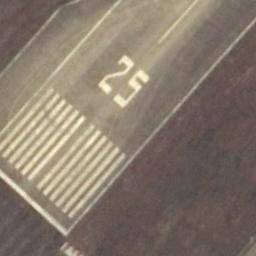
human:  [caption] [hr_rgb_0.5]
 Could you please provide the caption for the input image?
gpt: The runway has a threshold marking and the designation marking is 25 .

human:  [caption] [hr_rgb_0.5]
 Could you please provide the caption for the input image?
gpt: Next to the runway is brown bare ground with white '25' and short line signs on the runway .

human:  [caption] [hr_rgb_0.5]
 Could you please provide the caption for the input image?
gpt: The runway is on the bare land .

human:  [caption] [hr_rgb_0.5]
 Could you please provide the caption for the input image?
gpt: The runway is marked with white Numbers .

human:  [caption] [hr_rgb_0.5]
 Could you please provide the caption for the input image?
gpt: There are brown bare land beside the runway with white marks .